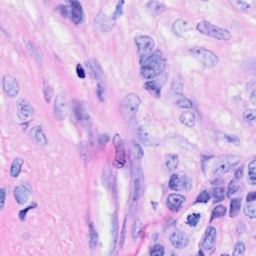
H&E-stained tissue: Breast